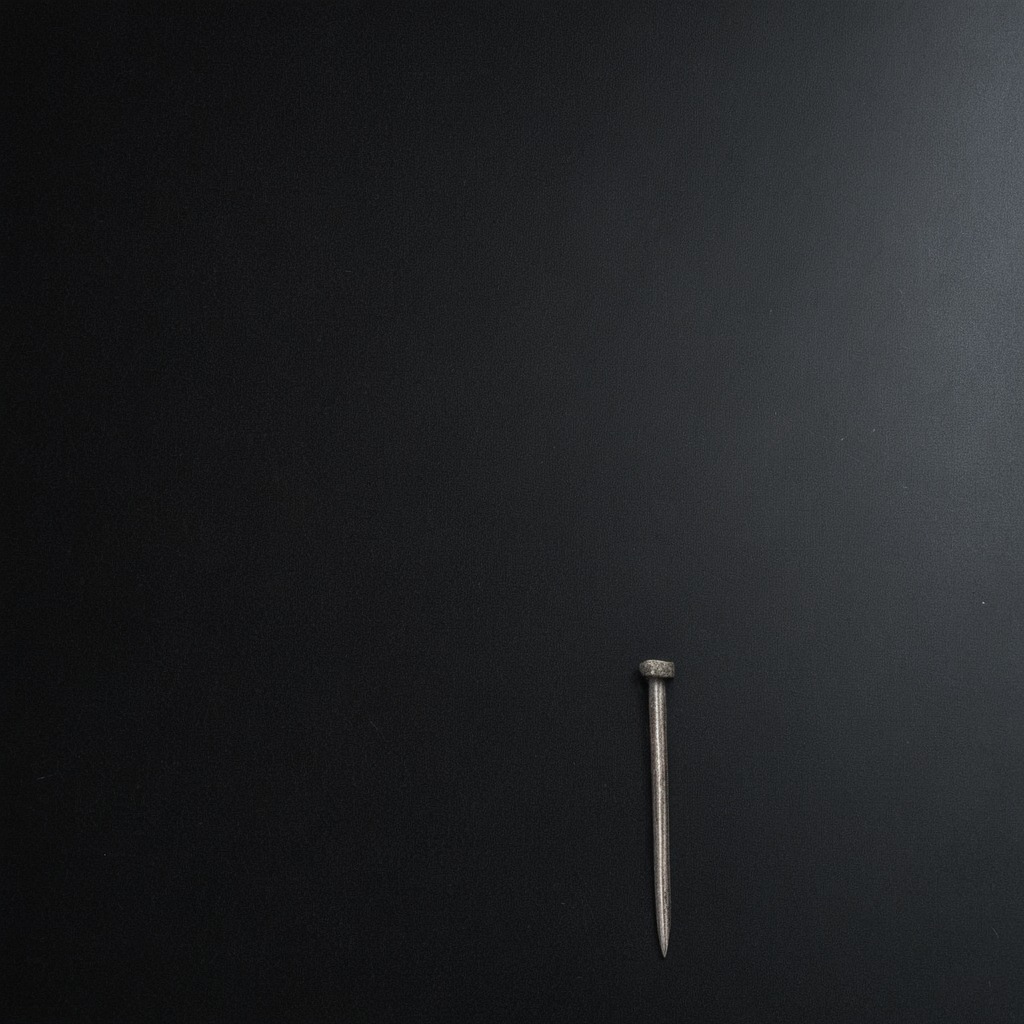
A nail is lying on the granite tabletop.